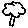
Label: tree